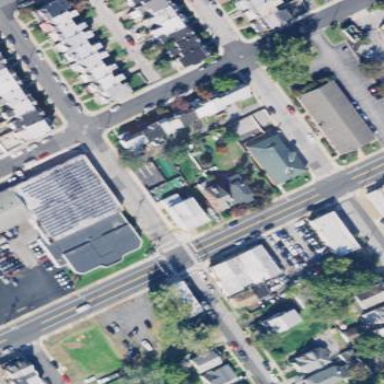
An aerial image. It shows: Building used as car repair shop.